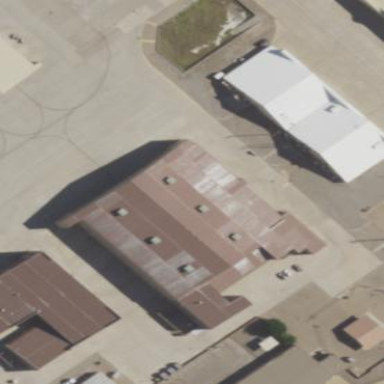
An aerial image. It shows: Hangar located at airport.